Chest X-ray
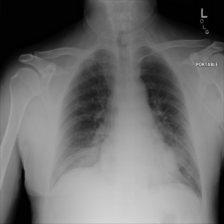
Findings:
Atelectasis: negative
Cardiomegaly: negative
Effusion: negative
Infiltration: negative
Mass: negative
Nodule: negative
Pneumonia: negative
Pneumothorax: negative
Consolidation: negative
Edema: negative
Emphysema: negative
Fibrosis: negative
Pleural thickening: negative
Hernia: negative